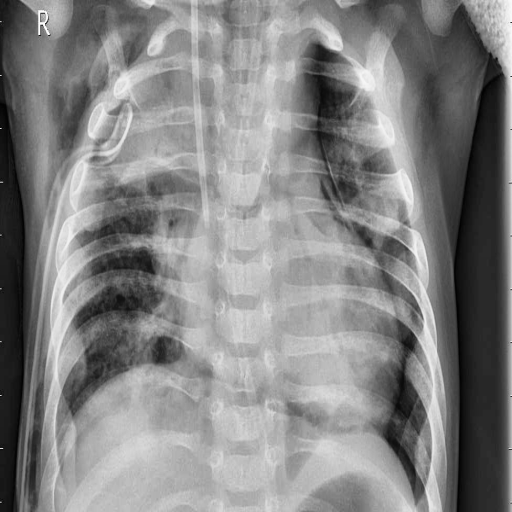
Finding: PNEUMONIA